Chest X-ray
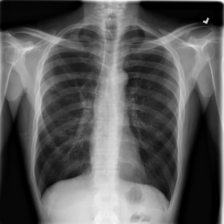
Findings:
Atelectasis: negative
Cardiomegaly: negative
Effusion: negative
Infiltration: negative
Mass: negative
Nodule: negative
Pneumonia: negative
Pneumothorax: negative
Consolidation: negative
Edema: negative
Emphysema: negative
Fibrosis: negative
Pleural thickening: negative
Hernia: negative